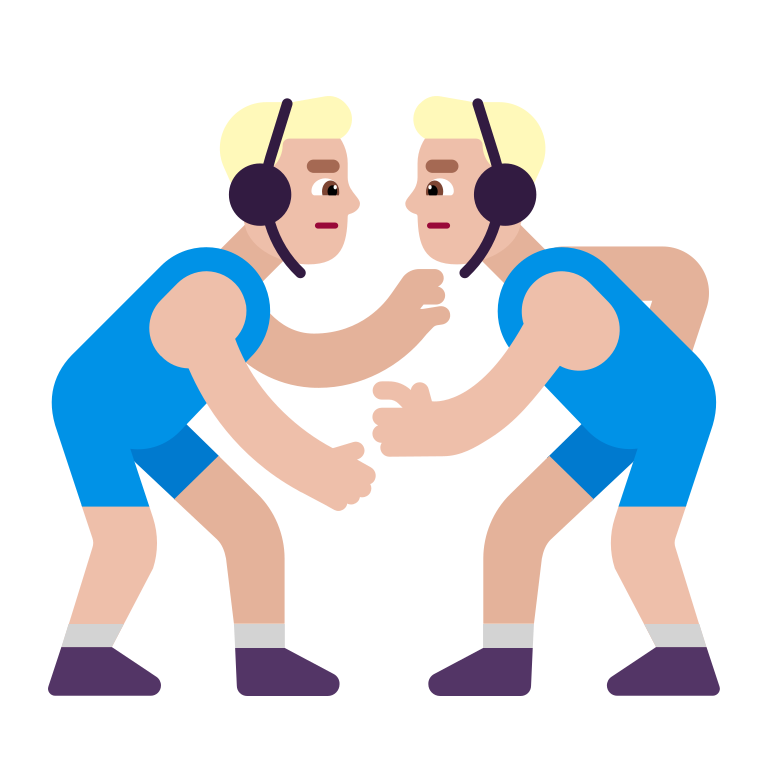
man wrestling flat  light